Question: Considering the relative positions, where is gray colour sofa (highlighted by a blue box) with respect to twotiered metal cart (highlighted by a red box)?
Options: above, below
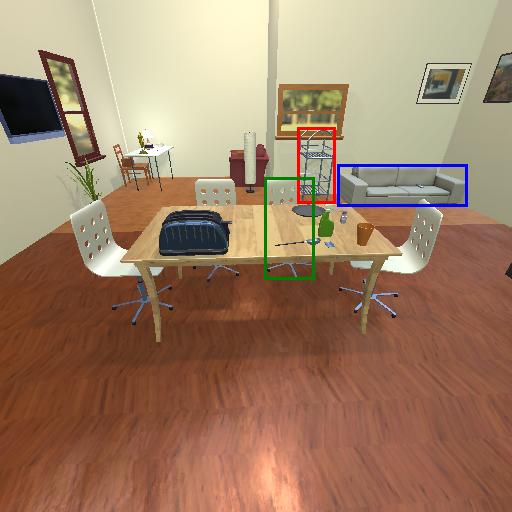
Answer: above